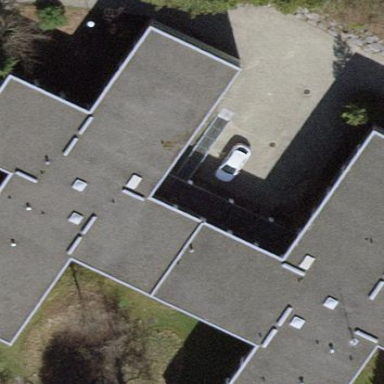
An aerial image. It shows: School building with flat roof.